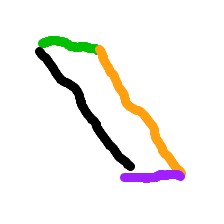
Shape: parallelogram